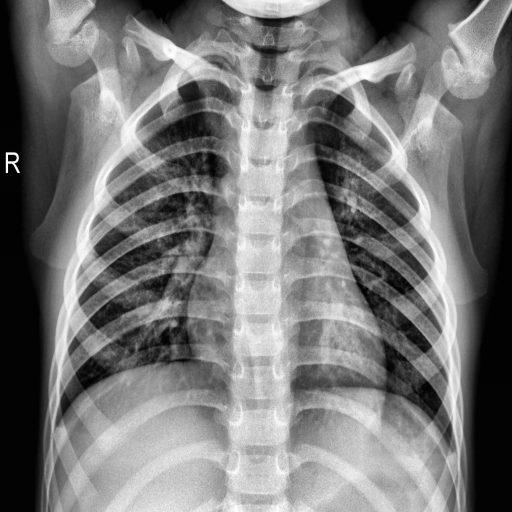
Finding: NORMAL